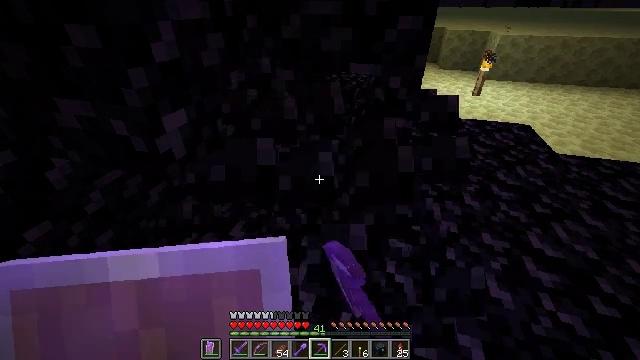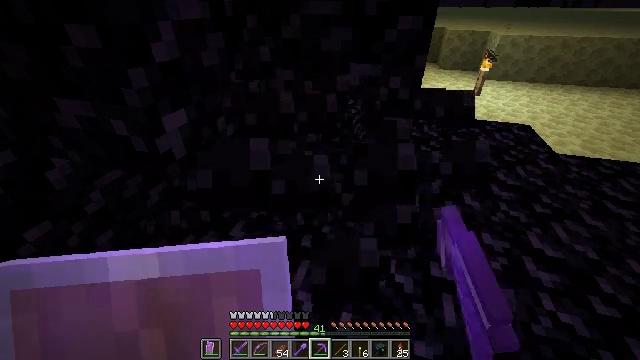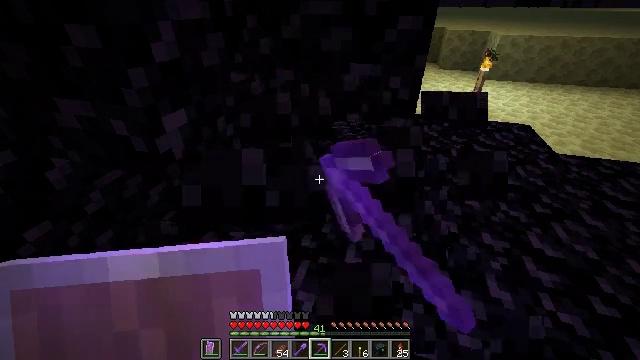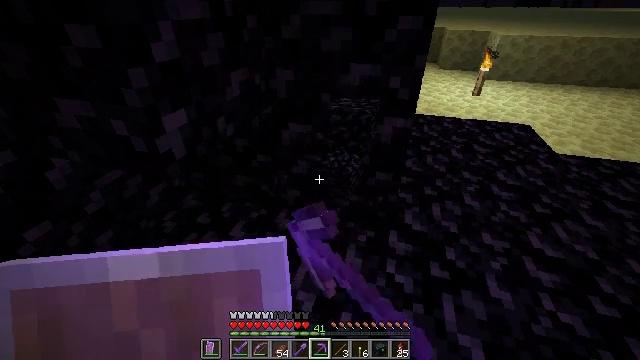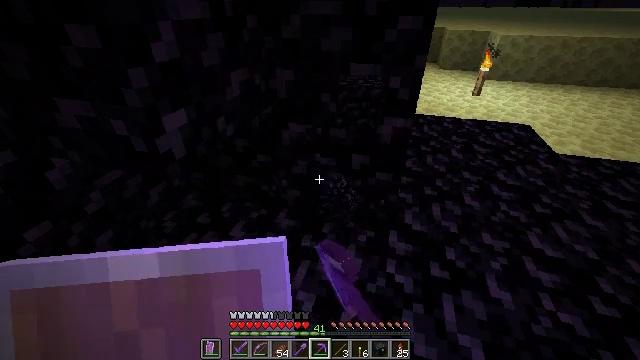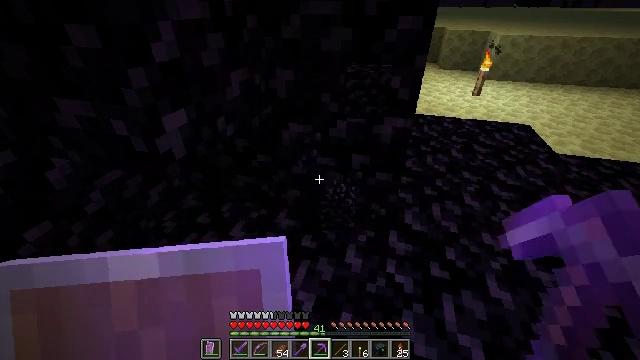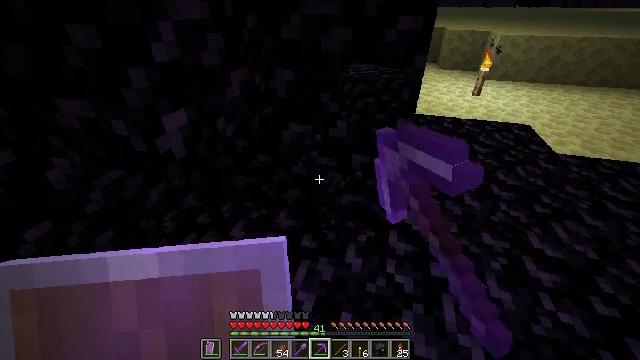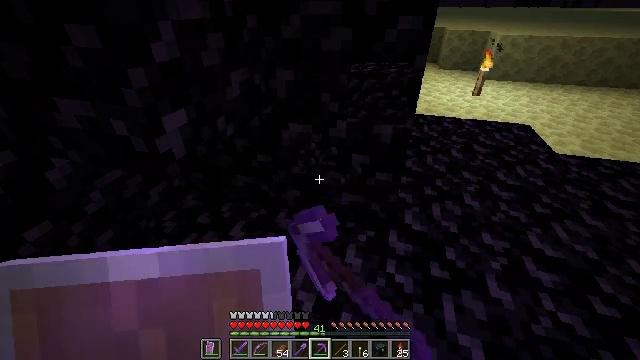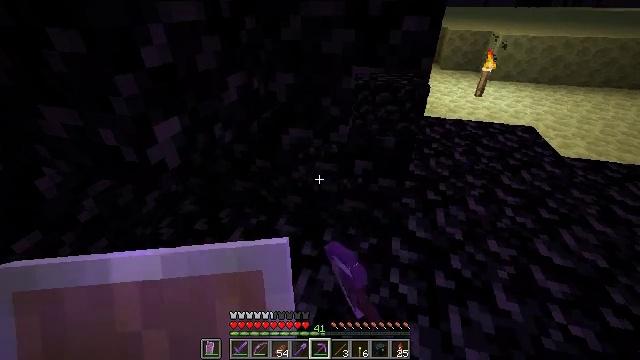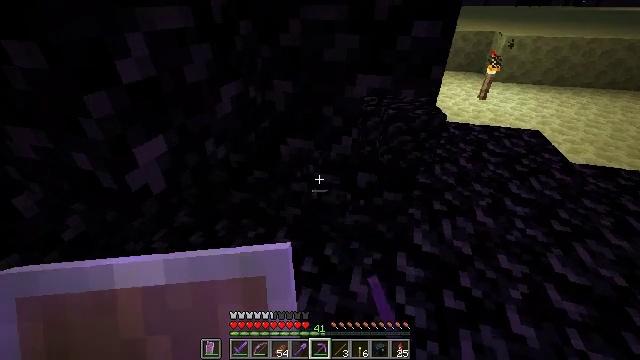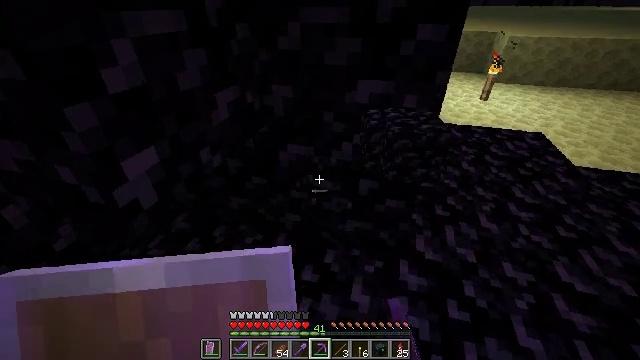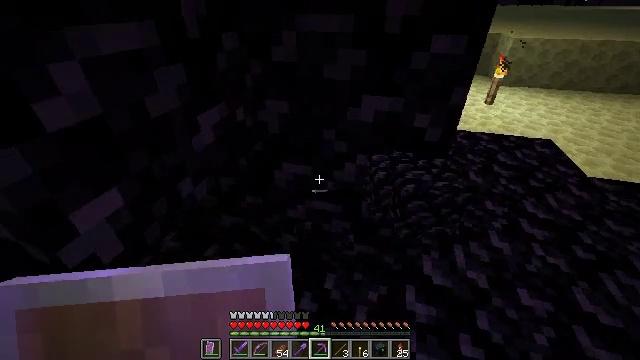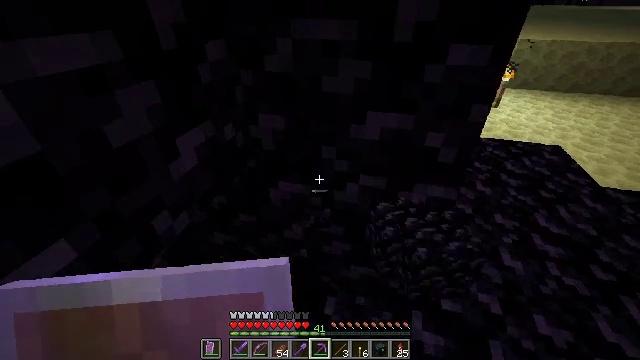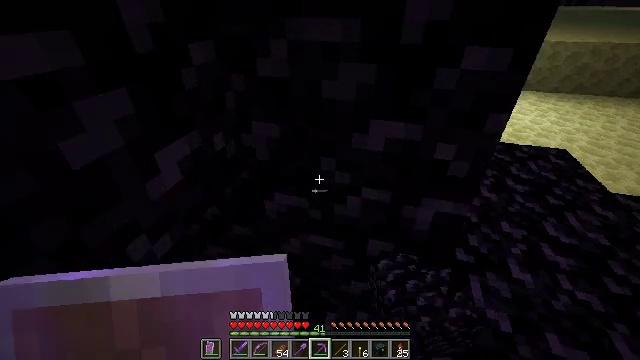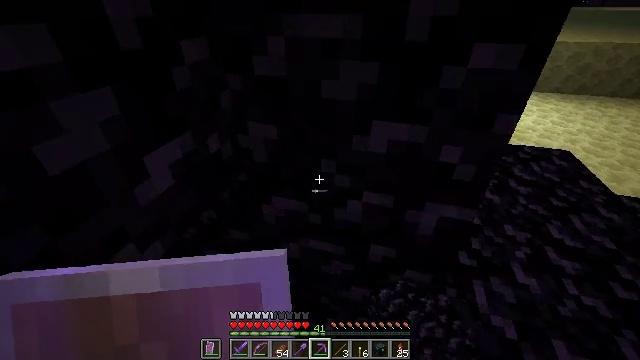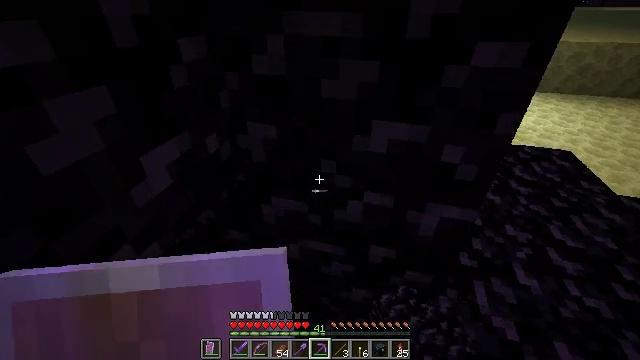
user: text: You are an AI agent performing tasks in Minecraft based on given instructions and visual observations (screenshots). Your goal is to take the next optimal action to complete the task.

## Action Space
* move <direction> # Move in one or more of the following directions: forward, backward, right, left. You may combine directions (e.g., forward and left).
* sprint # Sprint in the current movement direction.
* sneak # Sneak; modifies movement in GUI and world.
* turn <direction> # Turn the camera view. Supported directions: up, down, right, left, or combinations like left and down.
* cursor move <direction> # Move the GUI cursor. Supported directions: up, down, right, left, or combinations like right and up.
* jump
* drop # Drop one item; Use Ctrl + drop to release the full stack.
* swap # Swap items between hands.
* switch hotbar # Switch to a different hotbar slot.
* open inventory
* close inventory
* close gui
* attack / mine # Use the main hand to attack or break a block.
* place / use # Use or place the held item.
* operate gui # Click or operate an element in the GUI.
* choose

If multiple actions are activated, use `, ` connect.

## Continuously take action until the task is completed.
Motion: motion action
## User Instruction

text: Mine the obsidian block.
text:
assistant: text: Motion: attack / mine
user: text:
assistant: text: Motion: attack / mine
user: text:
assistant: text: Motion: attack / mine
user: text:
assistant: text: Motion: attack / mine
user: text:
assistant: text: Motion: attack / mine
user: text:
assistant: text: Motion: attack / mine
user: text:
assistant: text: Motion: attack / mine
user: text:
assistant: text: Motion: move forward, attack / mine
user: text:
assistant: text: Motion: move forward
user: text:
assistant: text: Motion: move forward
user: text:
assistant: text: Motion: move forward
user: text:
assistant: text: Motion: no_op
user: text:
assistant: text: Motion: no_op
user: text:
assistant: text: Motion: no_op
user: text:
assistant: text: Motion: no_op
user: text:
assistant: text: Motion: open inventory
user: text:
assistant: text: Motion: open inventory
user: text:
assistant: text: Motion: open inventory
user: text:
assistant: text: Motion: no_op
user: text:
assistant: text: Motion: no_op
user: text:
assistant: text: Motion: no_op
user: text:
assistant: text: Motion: no_op
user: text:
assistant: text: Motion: no_op
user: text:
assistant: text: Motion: no_op
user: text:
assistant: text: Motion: no_op
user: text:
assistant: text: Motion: no_op
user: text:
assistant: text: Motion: no_op
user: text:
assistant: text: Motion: no_op
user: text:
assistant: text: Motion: no_op
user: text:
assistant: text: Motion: no_op